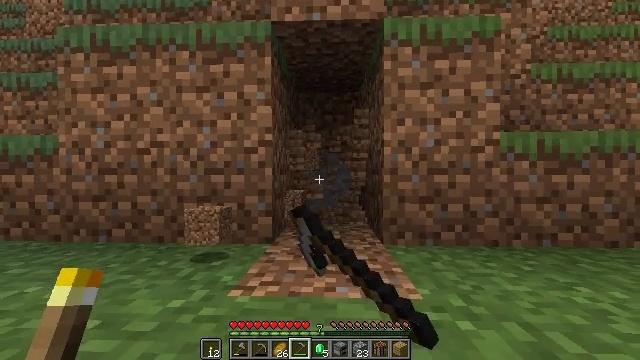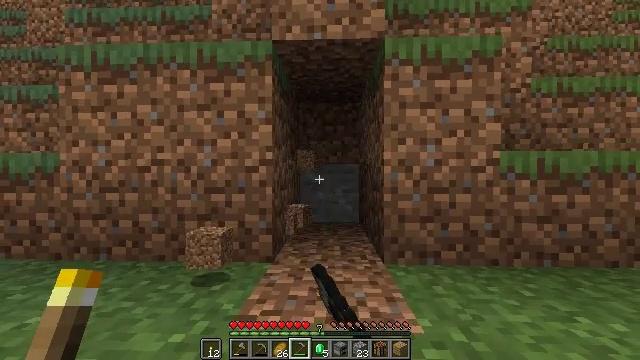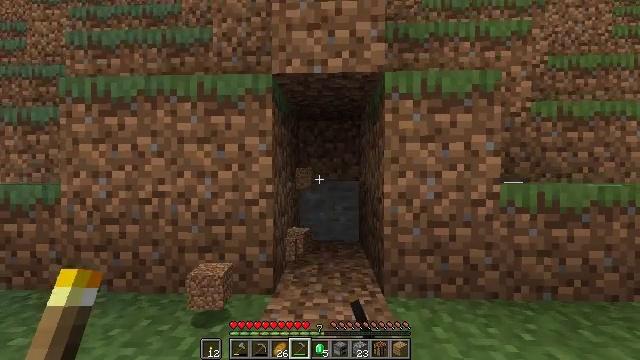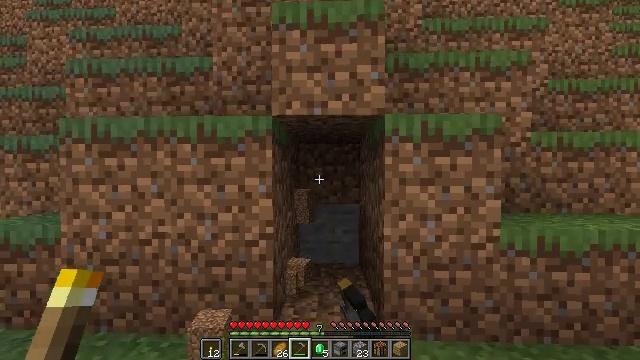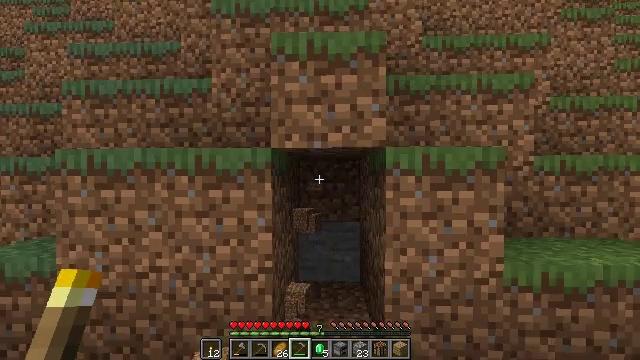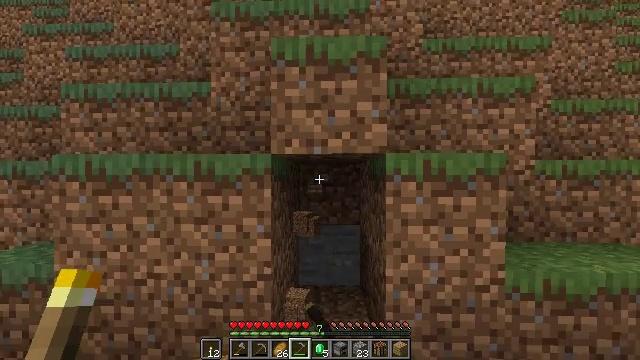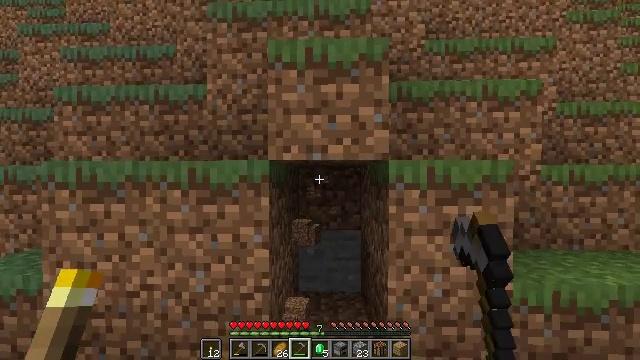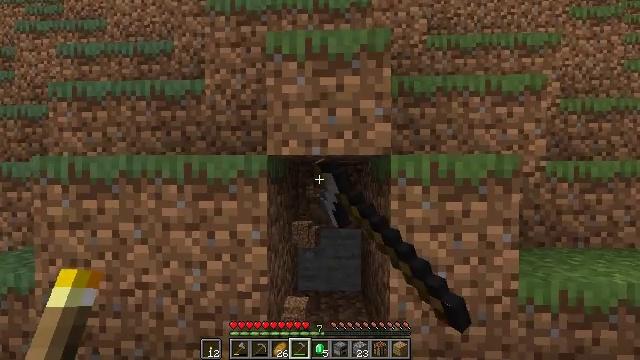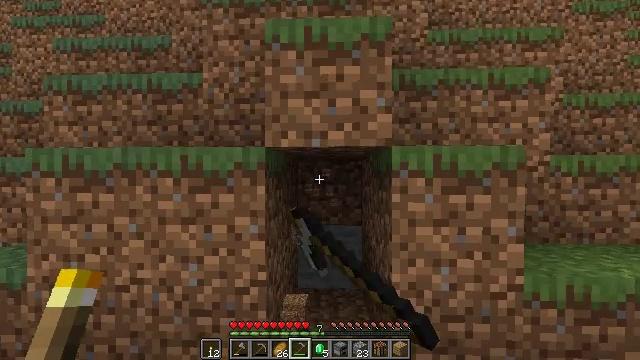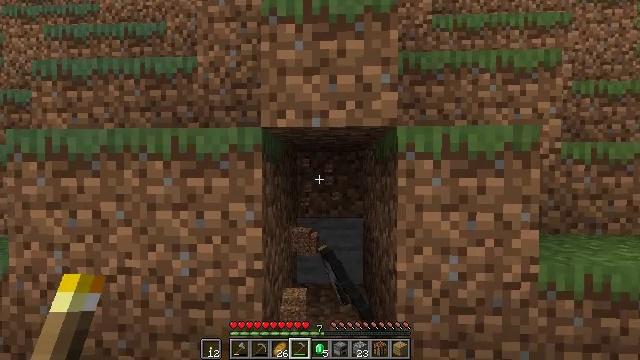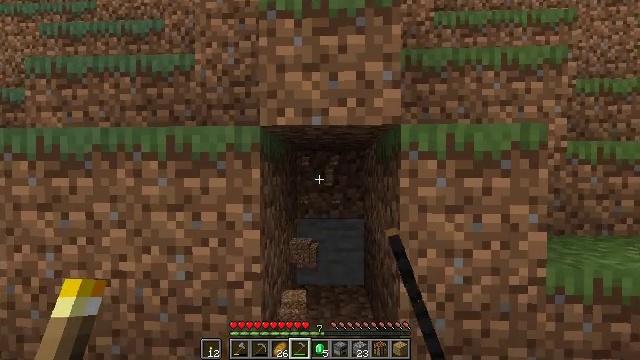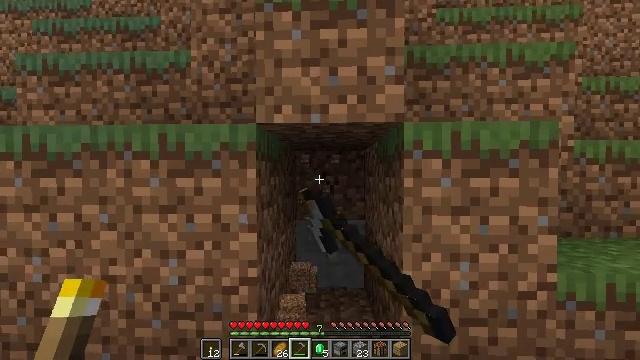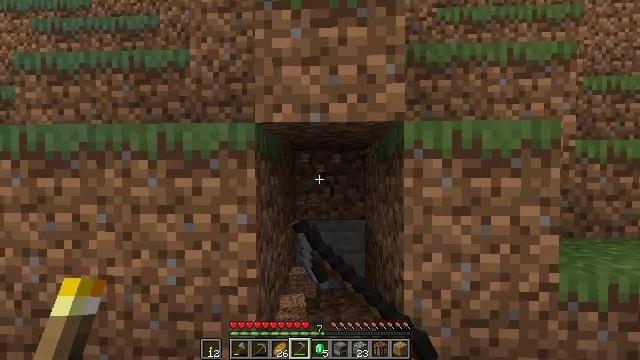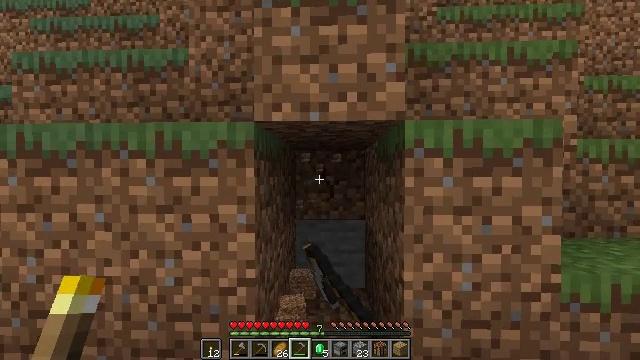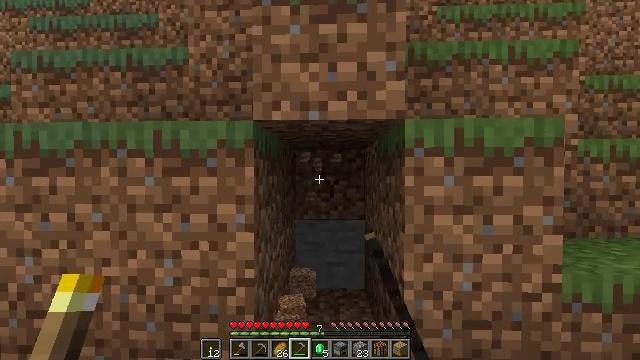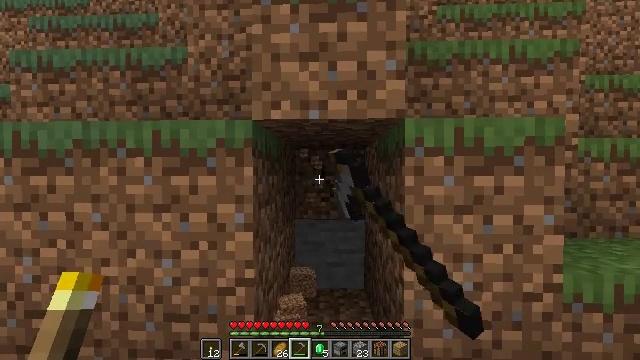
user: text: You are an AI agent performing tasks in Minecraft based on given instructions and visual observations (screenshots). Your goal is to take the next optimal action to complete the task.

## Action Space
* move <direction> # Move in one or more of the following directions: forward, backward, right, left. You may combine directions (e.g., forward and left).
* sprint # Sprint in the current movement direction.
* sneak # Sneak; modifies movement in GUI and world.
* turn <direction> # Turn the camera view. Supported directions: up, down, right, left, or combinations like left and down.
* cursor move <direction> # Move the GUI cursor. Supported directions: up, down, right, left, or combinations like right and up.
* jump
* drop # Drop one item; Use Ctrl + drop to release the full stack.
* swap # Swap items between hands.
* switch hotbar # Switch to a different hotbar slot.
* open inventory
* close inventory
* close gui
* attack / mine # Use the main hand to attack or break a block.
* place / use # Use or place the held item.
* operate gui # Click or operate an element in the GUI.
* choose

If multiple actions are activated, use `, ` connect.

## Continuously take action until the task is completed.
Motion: motion action
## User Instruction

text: Attack the ground to gather dirt.
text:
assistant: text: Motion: move forward, attack / mine, jump
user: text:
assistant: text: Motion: move forward, attack / mine, jump
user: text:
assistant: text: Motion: move forward, attack / mine, jump
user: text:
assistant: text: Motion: move forward, attack / mine, jump
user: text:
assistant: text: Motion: move forward, attack / mine
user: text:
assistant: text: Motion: move forward, attack / mine
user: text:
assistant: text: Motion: move forward, attack / mine
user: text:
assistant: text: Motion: move forward, attack / mine
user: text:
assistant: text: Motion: attack / mine
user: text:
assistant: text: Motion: attack / mine
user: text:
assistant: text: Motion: attack / mine
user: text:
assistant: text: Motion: attack / mine
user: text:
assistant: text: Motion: attack / mine
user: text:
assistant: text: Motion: attack / mine
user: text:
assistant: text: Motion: attack / mine
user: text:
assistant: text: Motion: attack / mine
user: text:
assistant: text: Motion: attack / mine
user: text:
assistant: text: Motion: attack / mine
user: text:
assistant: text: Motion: attack / mine
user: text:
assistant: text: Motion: attack / mine
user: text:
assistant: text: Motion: attack / mine
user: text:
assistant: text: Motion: attack / mine
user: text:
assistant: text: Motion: attack / mine
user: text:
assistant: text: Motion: attack / mine
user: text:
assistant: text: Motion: attack / mine
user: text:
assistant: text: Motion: attack / mine
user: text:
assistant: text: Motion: attack / mine
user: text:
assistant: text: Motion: attack / mine